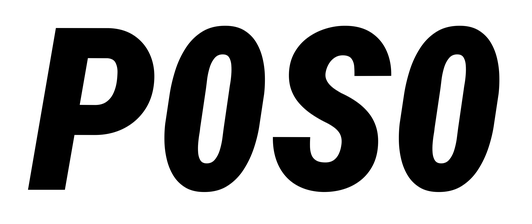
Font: Roboto-Italic_Condensed_Black_Italic